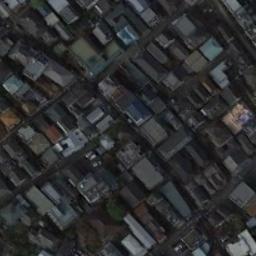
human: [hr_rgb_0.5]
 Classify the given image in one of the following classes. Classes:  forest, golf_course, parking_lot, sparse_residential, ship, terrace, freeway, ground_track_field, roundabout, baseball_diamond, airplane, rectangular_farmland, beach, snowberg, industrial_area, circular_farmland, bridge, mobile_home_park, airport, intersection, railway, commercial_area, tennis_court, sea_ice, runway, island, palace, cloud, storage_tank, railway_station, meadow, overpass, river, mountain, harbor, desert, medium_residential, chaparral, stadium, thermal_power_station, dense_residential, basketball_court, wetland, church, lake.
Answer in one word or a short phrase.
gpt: dense_residential